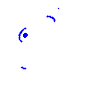
Particle: pion